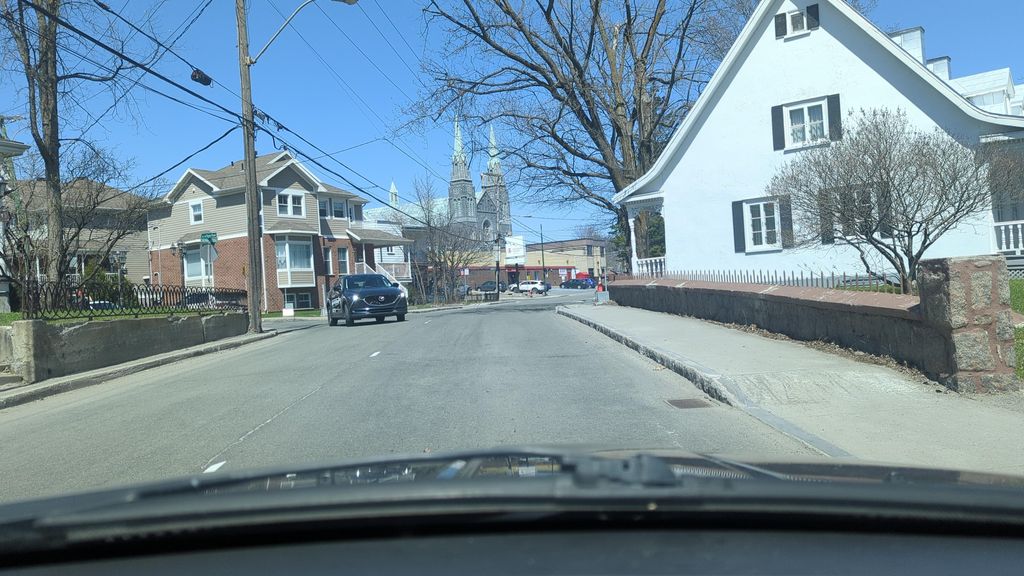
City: quebec_city